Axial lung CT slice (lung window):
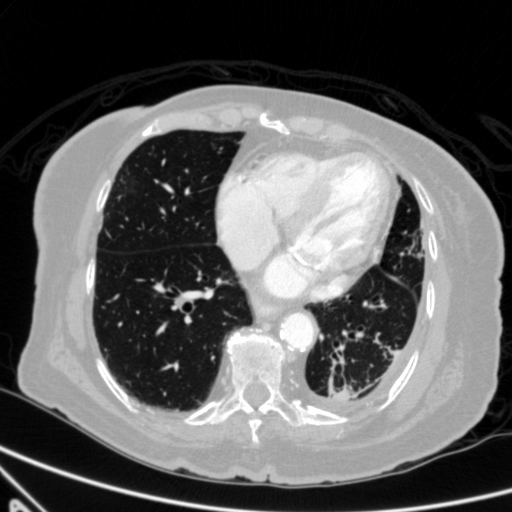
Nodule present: no